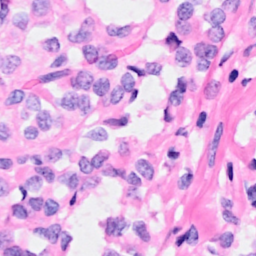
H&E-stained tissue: Breast